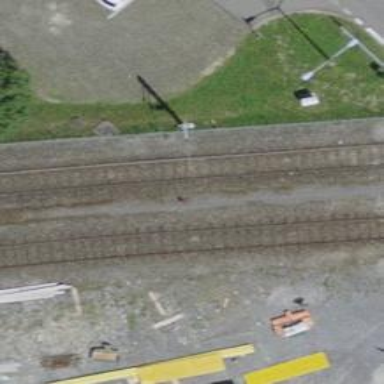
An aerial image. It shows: Single railway spur track.